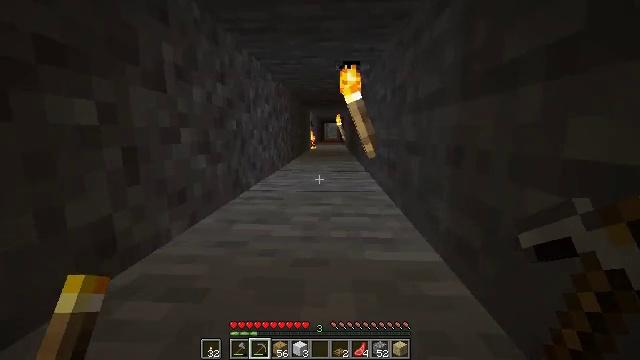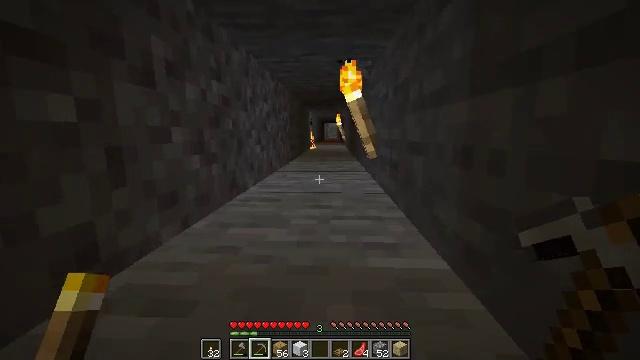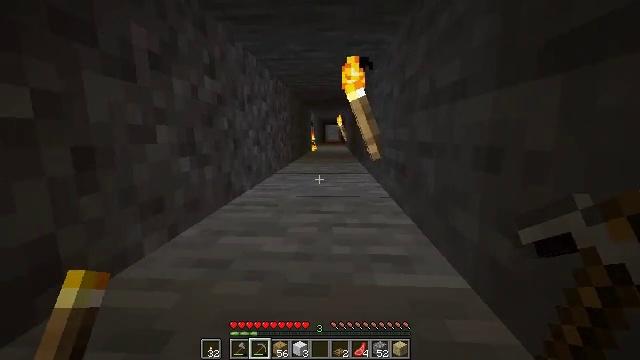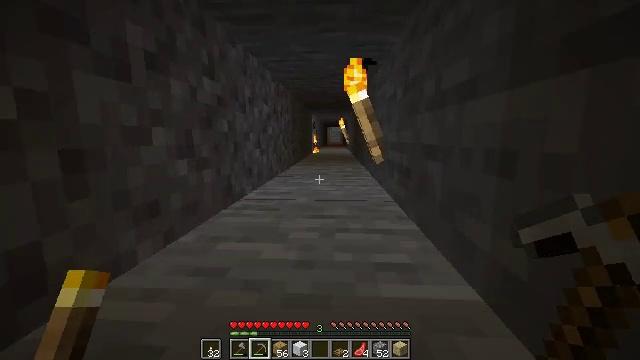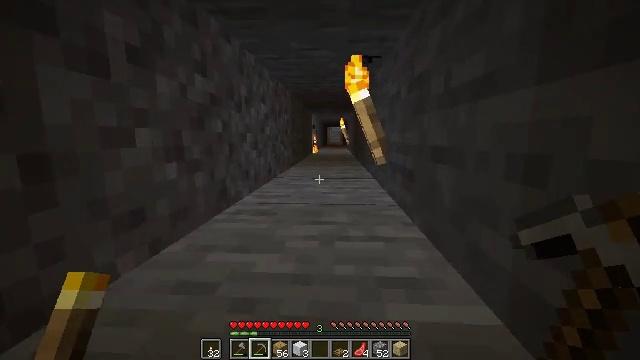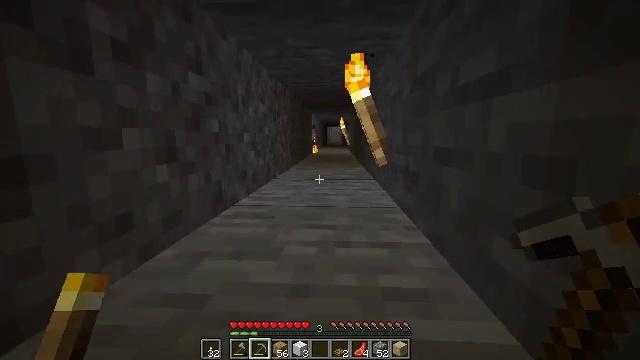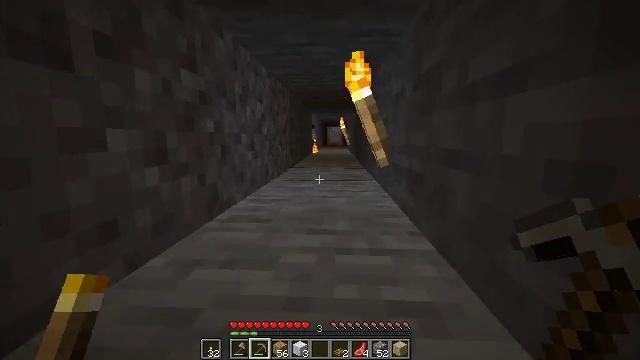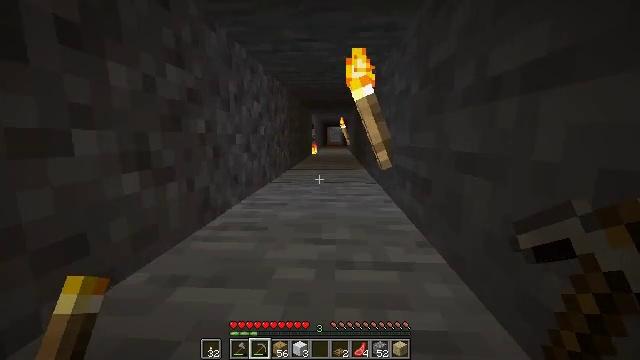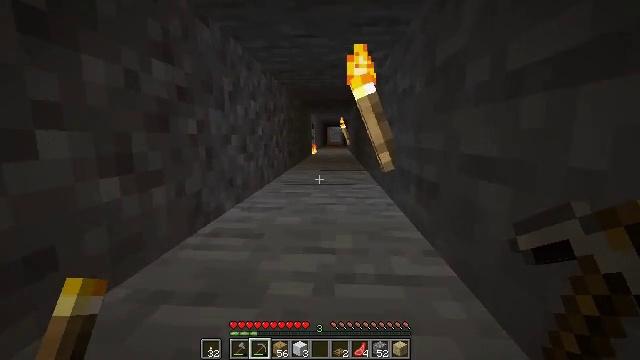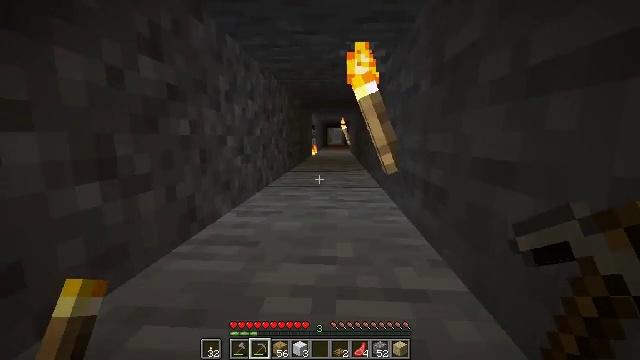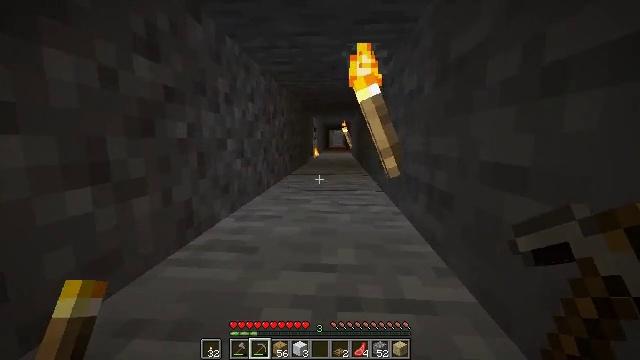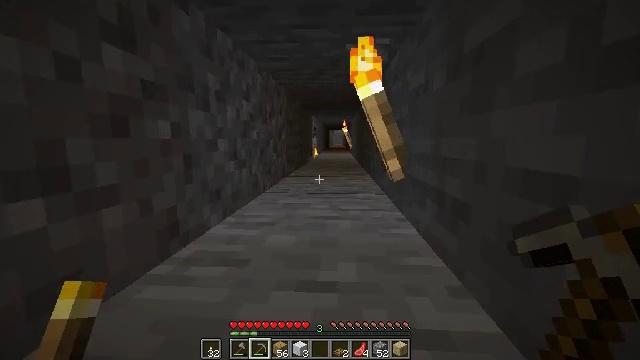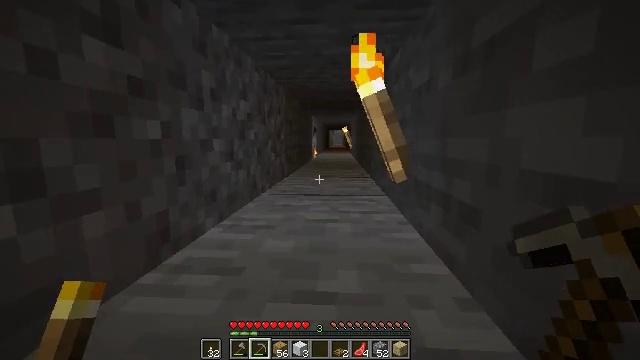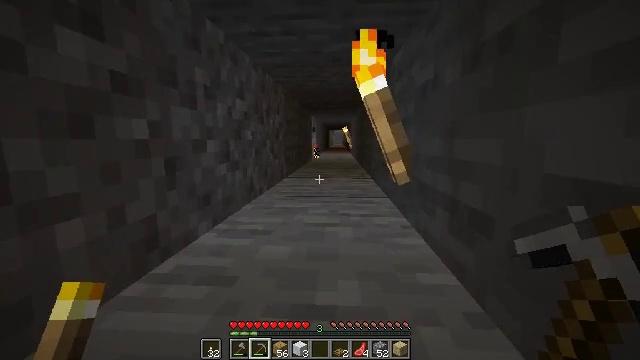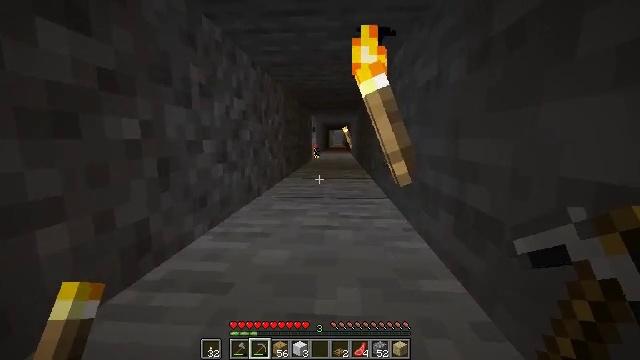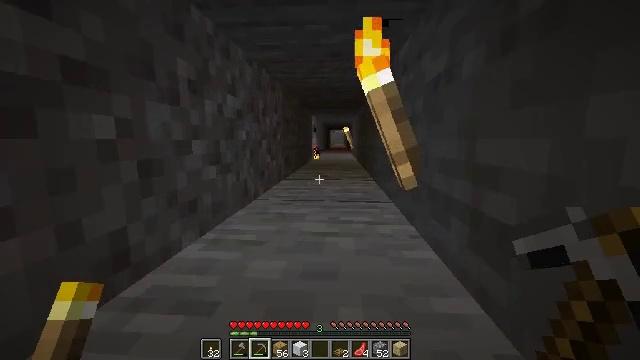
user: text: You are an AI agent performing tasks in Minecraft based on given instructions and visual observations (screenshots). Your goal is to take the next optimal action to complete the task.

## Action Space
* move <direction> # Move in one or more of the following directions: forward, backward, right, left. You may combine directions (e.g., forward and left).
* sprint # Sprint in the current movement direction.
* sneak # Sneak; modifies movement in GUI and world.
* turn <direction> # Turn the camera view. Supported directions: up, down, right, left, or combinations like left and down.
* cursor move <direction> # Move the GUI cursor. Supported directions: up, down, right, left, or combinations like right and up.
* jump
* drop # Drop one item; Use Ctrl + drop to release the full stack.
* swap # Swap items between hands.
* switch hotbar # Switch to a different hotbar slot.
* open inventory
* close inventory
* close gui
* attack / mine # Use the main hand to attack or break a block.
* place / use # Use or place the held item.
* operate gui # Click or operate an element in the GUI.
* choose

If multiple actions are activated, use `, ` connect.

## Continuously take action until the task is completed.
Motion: motion action
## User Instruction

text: craft item air
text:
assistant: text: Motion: move forward, sprint
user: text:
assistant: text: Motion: move forward, sprint
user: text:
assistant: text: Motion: move forward, sprint
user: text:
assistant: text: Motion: move forward, sprint
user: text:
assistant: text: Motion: move forward, sprint
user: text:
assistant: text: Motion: move forward, sprint
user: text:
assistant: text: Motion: move forward, sprint
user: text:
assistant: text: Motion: move forward, sprint
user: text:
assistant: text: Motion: move forward, sprint
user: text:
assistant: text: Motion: move forward, sprint
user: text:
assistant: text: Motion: move forward, sprint
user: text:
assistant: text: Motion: move forward, sprint
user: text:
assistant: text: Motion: move forward, sprint
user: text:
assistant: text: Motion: move forward, sprint
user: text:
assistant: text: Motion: move forward, sprint
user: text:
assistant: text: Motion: move forward, sprint
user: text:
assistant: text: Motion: move forward, sprint
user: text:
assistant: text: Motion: move forward, sprint
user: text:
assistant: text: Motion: move forward, sprint
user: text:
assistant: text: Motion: move forward, sprint
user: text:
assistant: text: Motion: move forward, sprint
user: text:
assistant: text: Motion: move forward, sprint, turn up
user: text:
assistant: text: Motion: move forward, sprint, turn up
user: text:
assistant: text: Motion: move forward, sprint, turn up
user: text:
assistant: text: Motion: move forward, sprint
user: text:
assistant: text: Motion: move forward, sprint
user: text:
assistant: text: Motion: move forward, sprint
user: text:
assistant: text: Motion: move forward, sprint
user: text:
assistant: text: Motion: move forward, sprint
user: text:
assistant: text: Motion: move forward, sprint